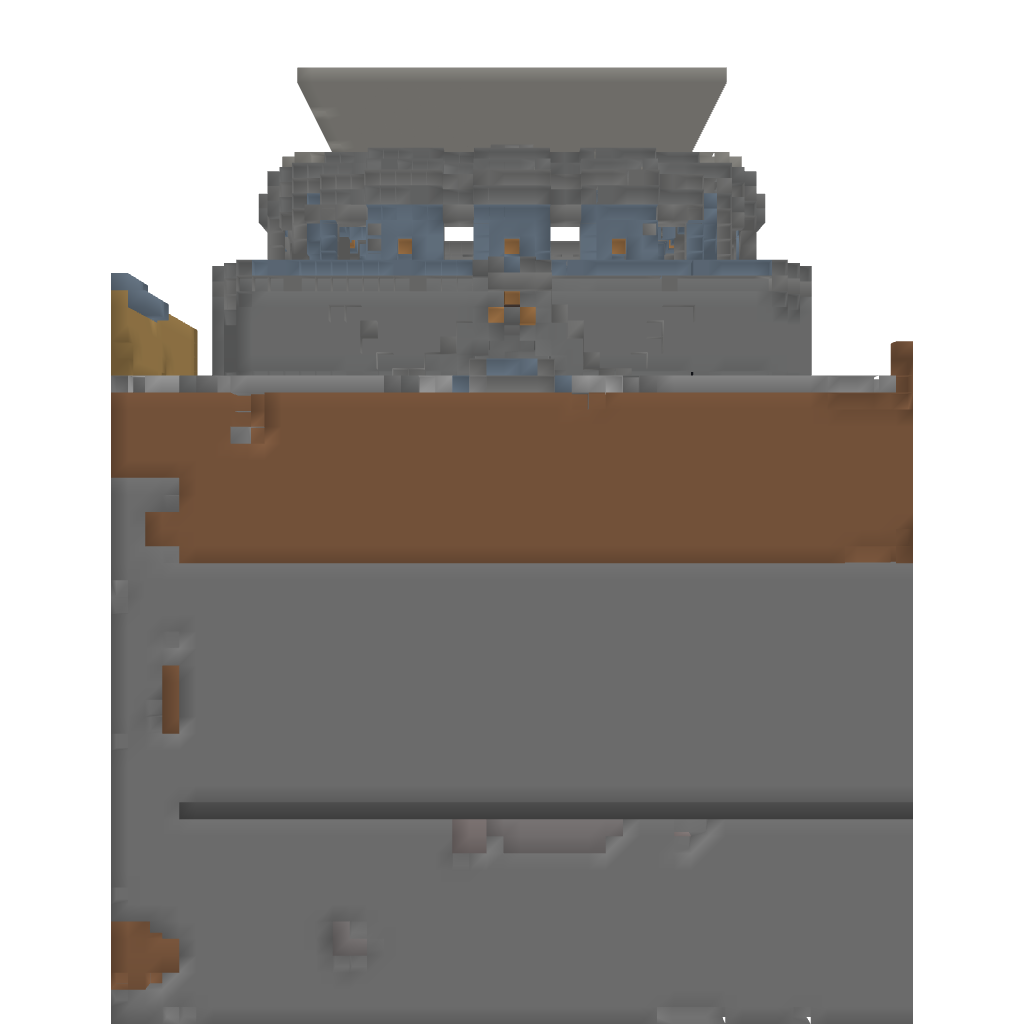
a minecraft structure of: Spleef arena